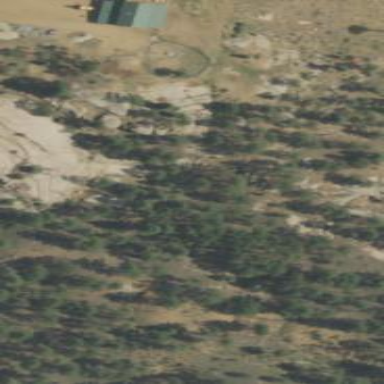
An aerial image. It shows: Natural rock formation.